Question: I wrote my view code in the controller page to fetch data from the database, but my script is not working in that code.
I want to when the user click on the radio button then the profile section is hidden and the course section will be shown.

Controller Code :
'''
if(array_sum($arrCount)==0)
{
echo '<div class="chat-message-div">
<div class="chat-message" style="color:red;">
Sorry I cant recognize you.Please provide a bit more details
</div>
</div>';
exit;
}
else
{
$max = $arrCount[0];
$indicate = 0;
for($i=1;$i<count($arrCount);$i++)
{
if($arrCount[$i]>$max)
{
$max = $arrCount[$i];
$indicate = $i;
}
}
echo '<div class="chat-message-div">
<div class="chat-message">
'.$arr[$indicate]['answer'].'
<div class="radio">
<label><input type="radio" id="msg6" name="q6" value="'.$arr[$indicate]['option1'].'">'.$arr[$indicate]['option1'].'</label>
</div>
<div class="radio">
<label><input type="radio" id="msg6" name="q6" value="'.$arr[$indicate]['option2'].'">'.$arr[$indicate]['option2'].'</label>
</div>
<div class="radio">
<label><input type="radio" id="msg6" name="q6" value="'.$arr[$indicate]['option3'].'">'.$arr[$indicate]['option3'].'</label>
</div>
<div class="radio">
<label><input type="radio" id="msg6" name="q6" value="'.$arr[$indicate]['option4'].'">'.$arr[$indicate]['option4'].'</label>
</div>
</div>
</div>
';
exit;
}
'''
javascript code.
'''
<script type="text/javascript">
$(document).ready(function() {
$('input[name="q6"]').on('click', function() {
var test = $(this).val();
$('.profile').hide();
$("#user-profile").hide();
$('.courses').show();
});
});
</script>
'''
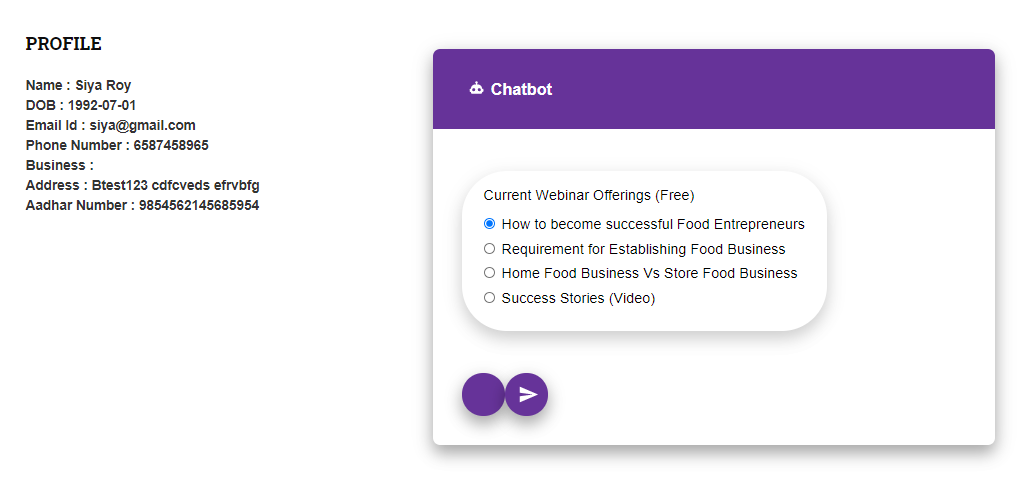
Answer: You would be better of sending your data along to your view.
(From the top of my head) you can call '$this->load->view('[VIEWNAMEHERE], $arr);'
Then in your view file you can just use normal HTML and insert the php values in the correct places. That would look something like this:
'''
<div class="chat-message-div">
<div class="chat-message">
<?php echo $arr[$indicate]['answer']; ?>
<div class="radio">
<label>
<input type="radio" id="msg6" name="q6" value="<?php echo $arr[$indicate]['option1'];?>">
<?php echo $arr[$indicate]['option1'];?>
</label>
<label>
<input type="radio" id="msg6" name="q6" value="<?php echo $arr[$indicate]['option2'];?>">
<?php echo $arr[$indicate]['option2'];?>
</label>
<label>
<input type="radio" id="msg6" name="q6" value="<?php echo $arr[$indicate]['option3'];?>">
<?php echo $arr[$indicate]['option3'];?>
</label>
<label>
<input type="radio" id="msg6" name="q6" value="<?php echo $arr[$indicate]['option4'];?>">
<?php echo $arr[$indicate]['option4'];?>
</label>
</div>
</div>
</div>
<script type="text/javascript">
$(document).ready(function() {
$('input[name="q6"]').on('click', function() {
var test = $(this).val();
$('.profile').hide();
$("#user-profile").hide();
$('.courses').show();
});
});
</script>
'''
Don't forget to store your view as a .php file
Haven't tested any of this but this is kind of how you should handle something like this.